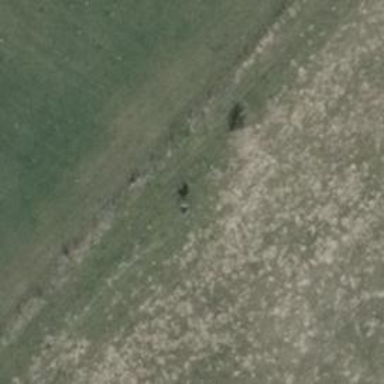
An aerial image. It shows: Hunting stand.